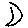
Label: moon